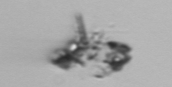
Label: detritus